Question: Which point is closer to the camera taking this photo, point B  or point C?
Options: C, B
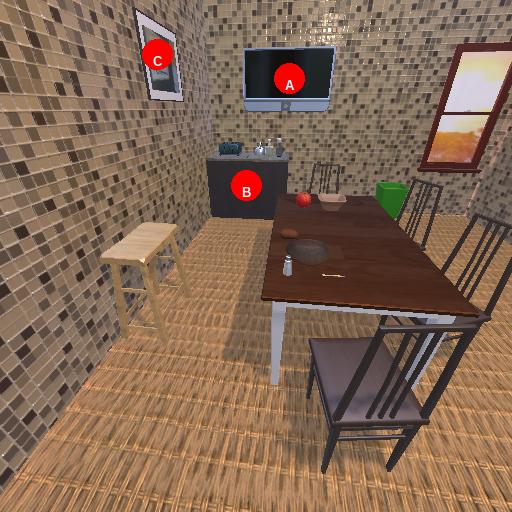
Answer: C